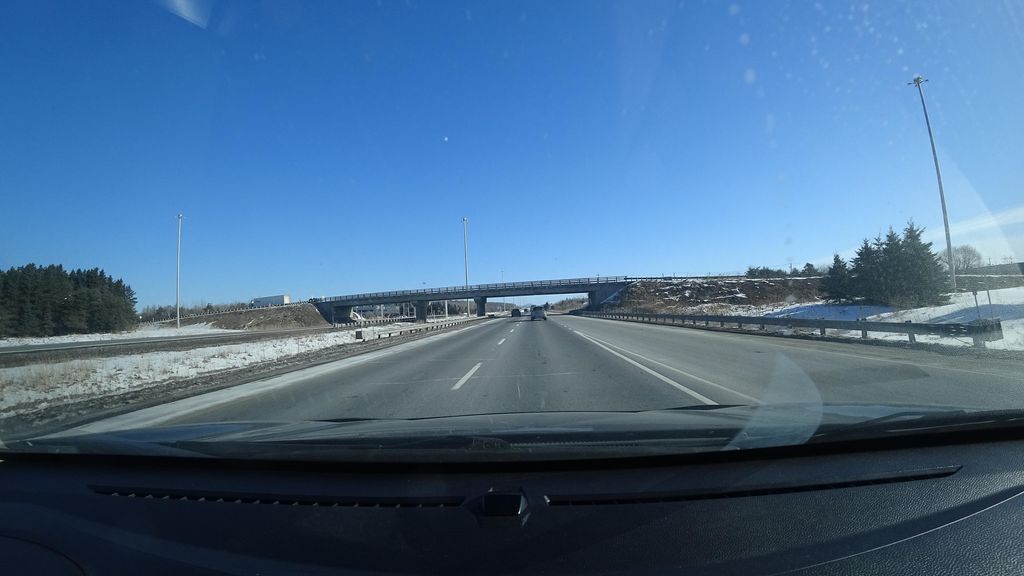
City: quebec_city